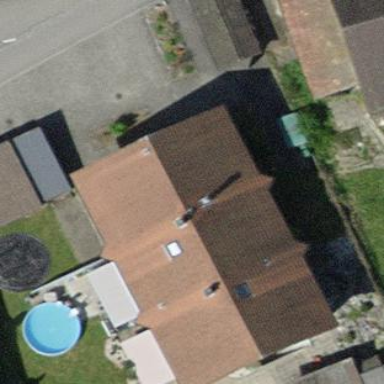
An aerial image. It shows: Terrace building with gabled roof covered in roof tiles.